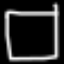
Label: square